The plot shows one second of acceleration measured on a rotor kit. Based on the visible evidence, which rotor condition applies: normal, misalignment, unbalance, looseness?
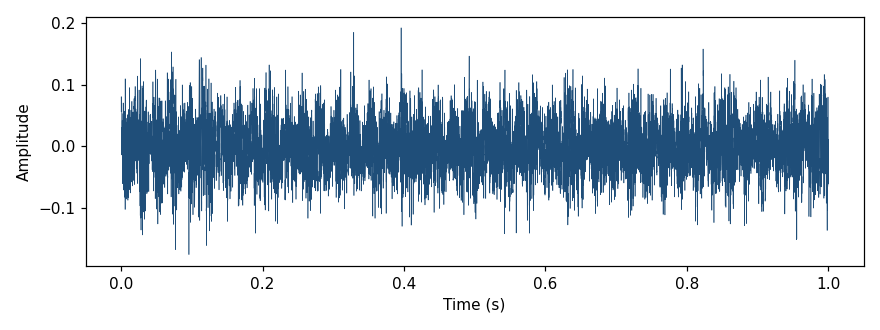
Answer: misalignment